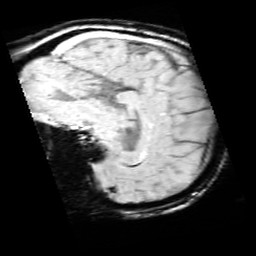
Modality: SWI
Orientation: sagittal
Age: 12
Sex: female
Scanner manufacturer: siemens
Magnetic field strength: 3 T
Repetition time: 0.027 s
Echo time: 0.02 s